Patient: sex M, age 46
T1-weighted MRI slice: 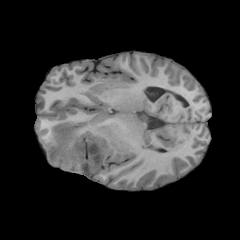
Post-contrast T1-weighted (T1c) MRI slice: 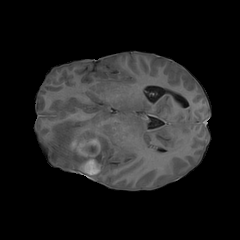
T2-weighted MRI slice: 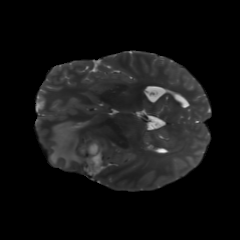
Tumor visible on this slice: yes
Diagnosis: Glioblastoma, IDH-wildtype
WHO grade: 4